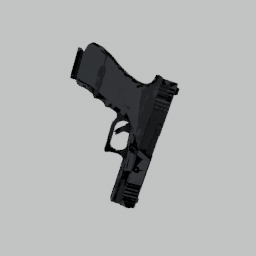
Label: tools